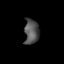
Tissue: prostate
Cell type: Myeloid cells
Senescence score: 0.176
Nuclear area (px): 355
Mean DAPI intensity: 84.051